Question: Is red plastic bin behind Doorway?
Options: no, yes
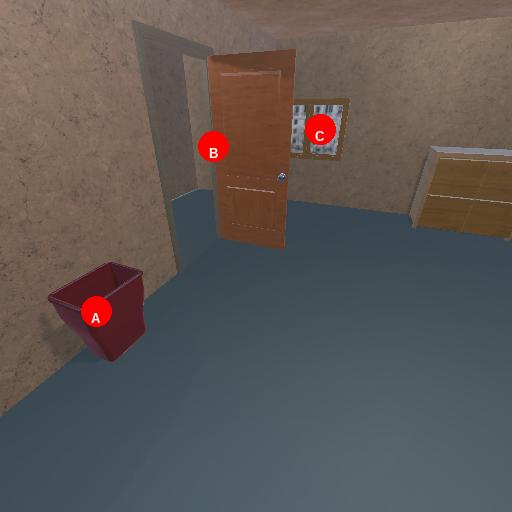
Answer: no